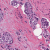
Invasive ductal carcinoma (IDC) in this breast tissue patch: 1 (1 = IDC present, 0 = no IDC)